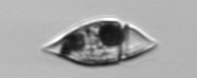
Label: Amphidinium